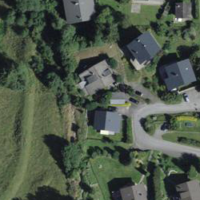
EUNIS habitat code: 55
Species observed at this site:
Arnica montana
Linaria vulgaris